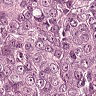
Metastatic tissue present: yes